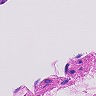
Metastatic tissue present: no